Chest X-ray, AP view. Patient: 12 years old, sex F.
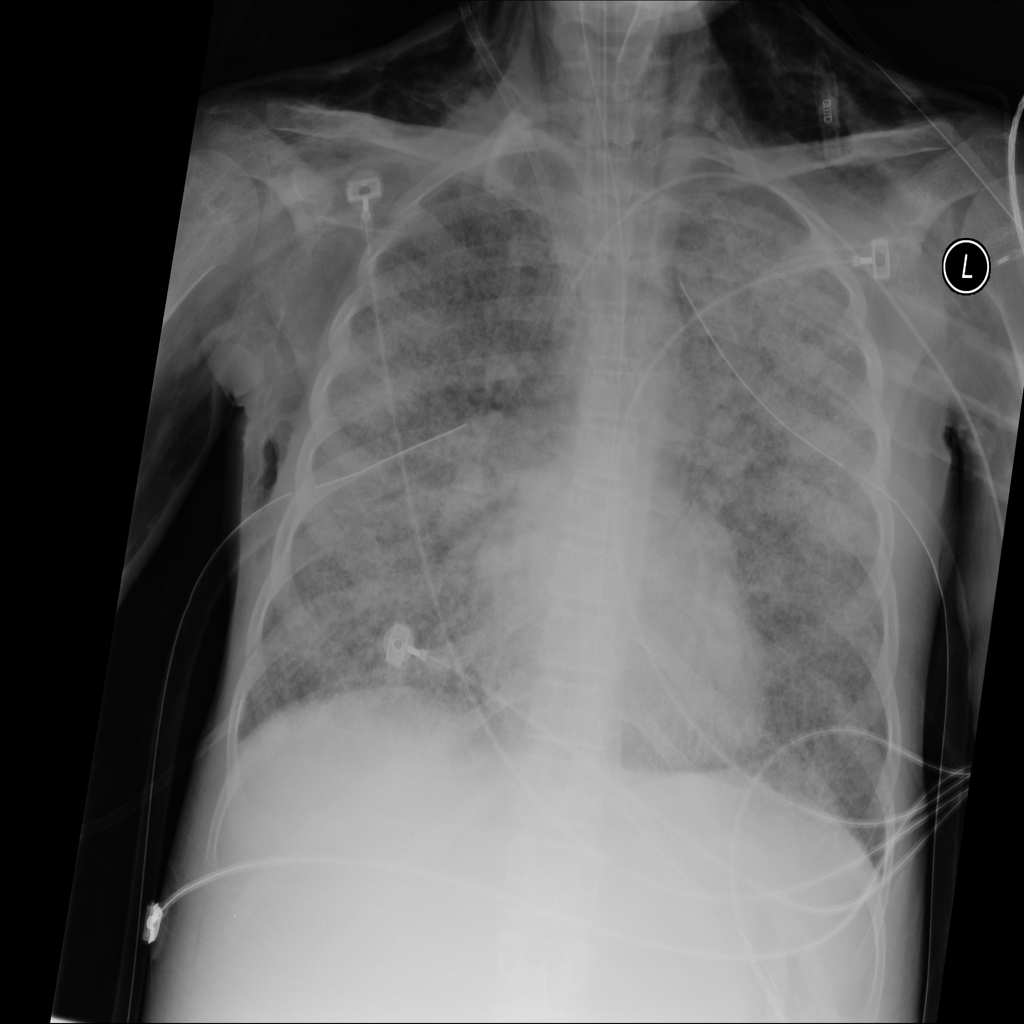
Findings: Emphysema